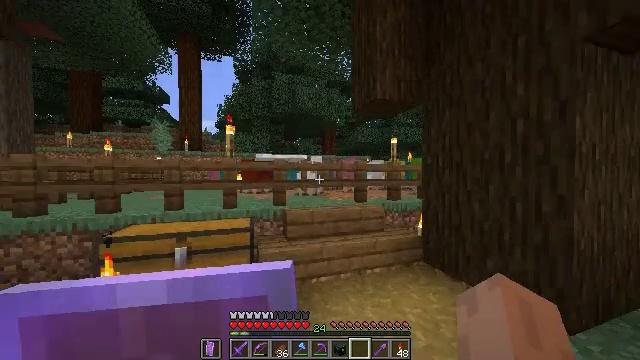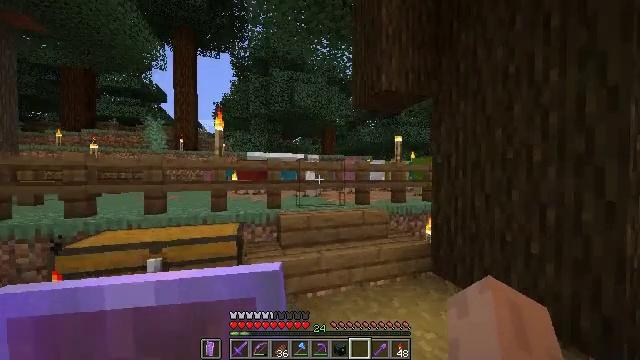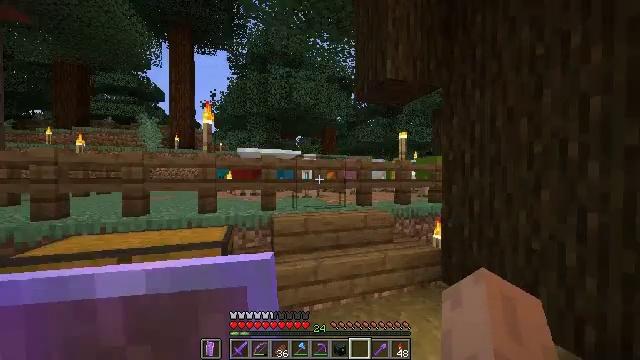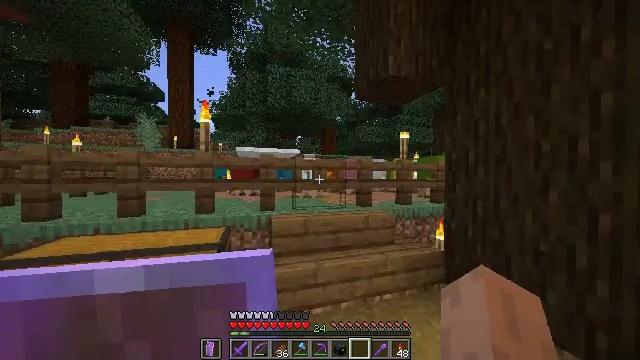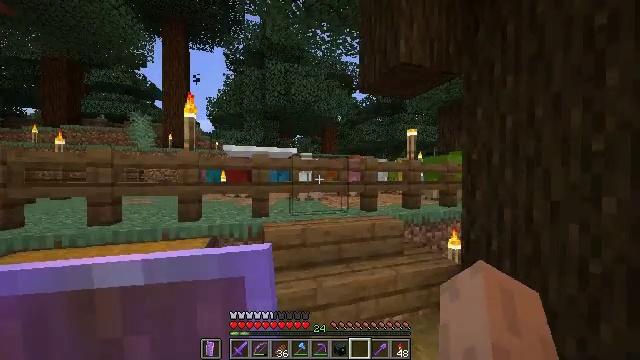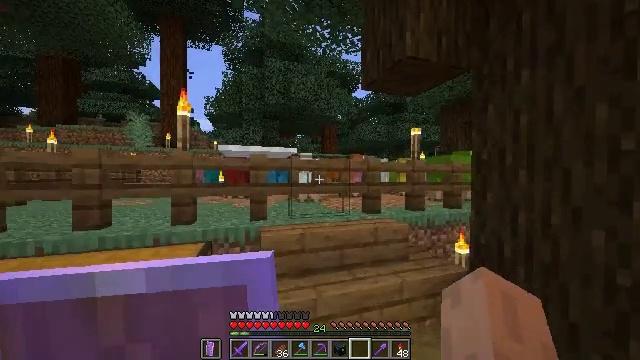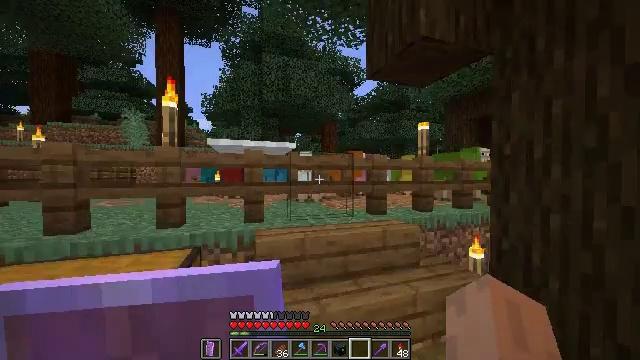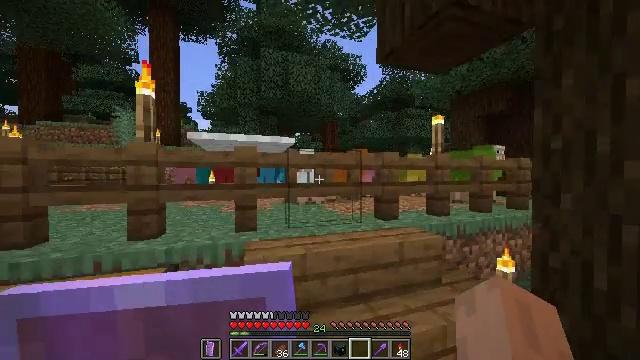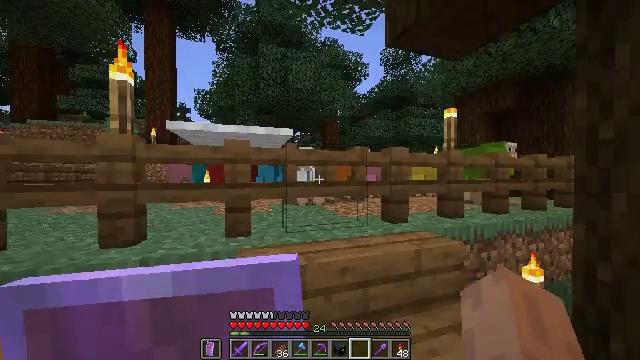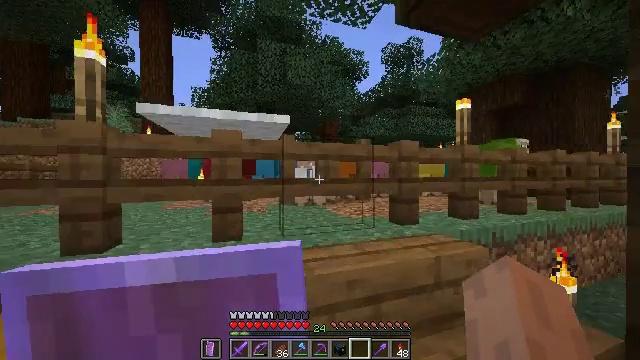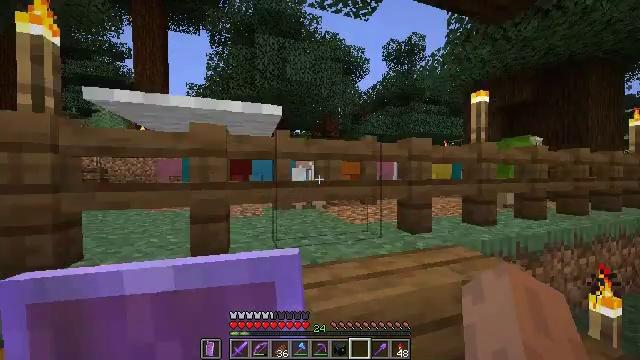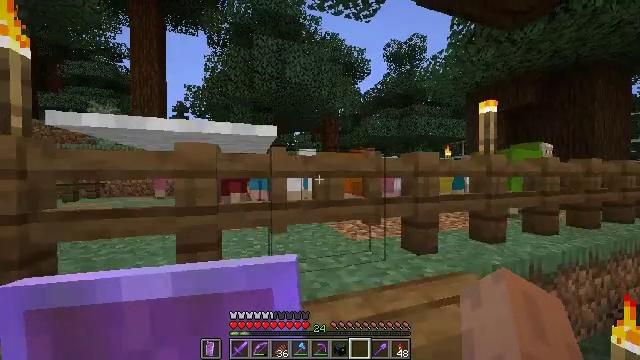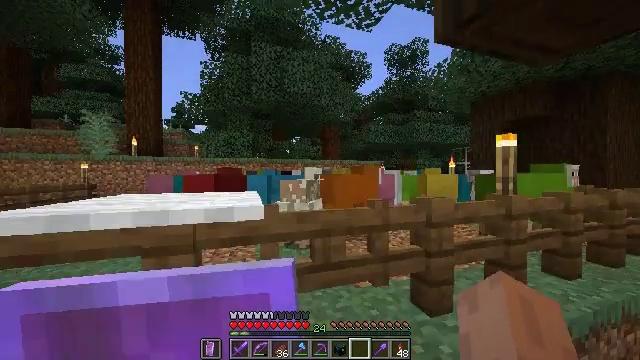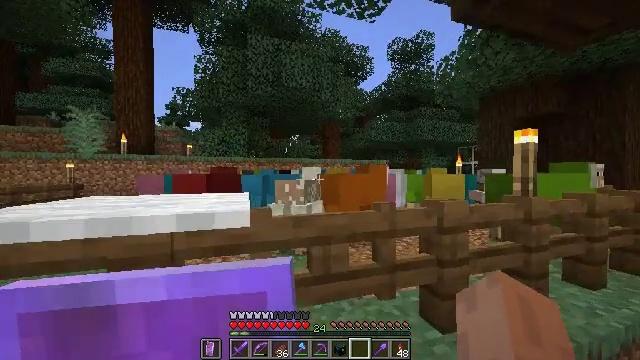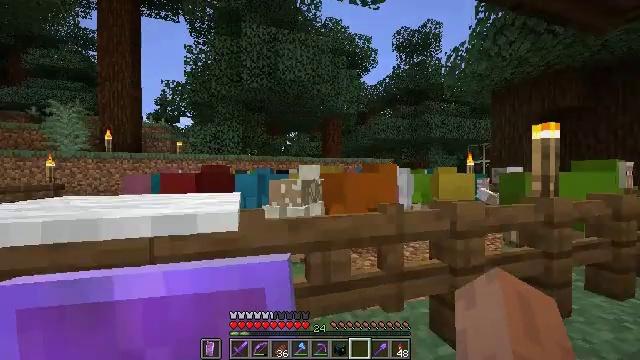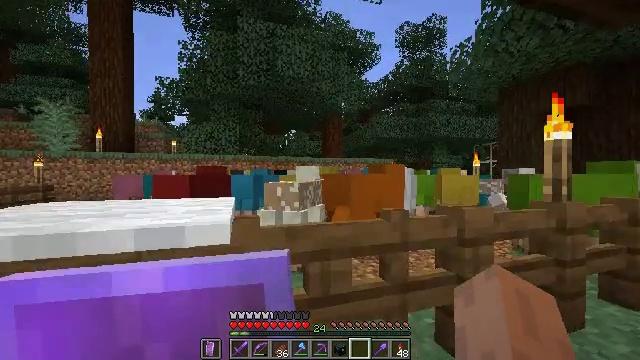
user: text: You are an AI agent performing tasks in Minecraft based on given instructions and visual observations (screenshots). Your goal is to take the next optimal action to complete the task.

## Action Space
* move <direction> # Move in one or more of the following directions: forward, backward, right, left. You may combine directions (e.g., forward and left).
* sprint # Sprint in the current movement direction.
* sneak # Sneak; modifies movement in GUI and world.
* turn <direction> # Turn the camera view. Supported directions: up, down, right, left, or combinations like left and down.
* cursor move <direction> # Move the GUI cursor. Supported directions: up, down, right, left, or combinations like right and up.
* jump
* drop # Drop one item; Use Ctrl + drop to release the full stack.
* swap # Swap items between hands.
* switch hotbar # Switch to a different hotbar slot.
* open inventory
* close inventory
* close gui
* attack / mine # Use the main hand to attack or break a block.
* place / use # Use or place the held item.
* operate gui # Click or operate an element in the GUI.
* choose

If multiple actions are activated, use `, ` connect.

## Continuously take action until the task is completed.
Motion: motion action
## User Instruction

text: Kill mobs.
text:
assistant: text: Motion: move forward, sprint
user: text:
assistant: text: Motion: move forward, sprint
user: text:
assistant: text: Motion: move forward, sprint
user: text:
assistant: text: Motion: move forward, sprint
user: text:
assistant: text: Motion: move forward
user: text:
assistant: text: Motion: move forward
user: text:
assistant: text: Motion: move forward
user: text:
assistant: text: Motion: move forward
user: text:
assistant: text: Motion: move forward
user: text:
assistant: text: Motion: move forward
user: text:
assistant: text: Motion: move forward
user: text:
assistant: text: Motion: no_op
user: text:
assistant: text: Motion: no_op
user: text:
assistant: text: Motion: no_op
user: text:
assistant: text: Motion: no_op
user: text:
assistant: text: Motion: no_op
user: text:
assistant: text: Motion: move forward, turn left
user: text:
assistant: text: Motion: move forward, turn left and down, jump
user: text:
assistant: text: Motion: move forward, turn left and down, jump
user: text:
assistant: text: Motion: move forward, turn left and down, jump
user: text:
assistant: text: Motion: move forward, turn left and down, jump
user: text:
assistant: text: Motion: move forward and move left, jump
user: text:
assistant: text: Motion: move forward and move left
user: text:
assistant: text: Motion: move forward and move left
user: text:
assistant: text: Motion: move forward and move left
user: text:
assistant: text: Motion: move forward and move left
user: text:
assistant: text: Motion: move forward and move left
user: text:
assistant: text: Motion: turn right and down
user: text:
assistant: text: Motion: turn right and down
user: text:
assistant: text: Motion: turn right